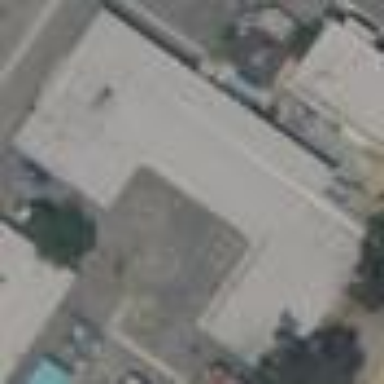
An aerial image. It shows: School building.